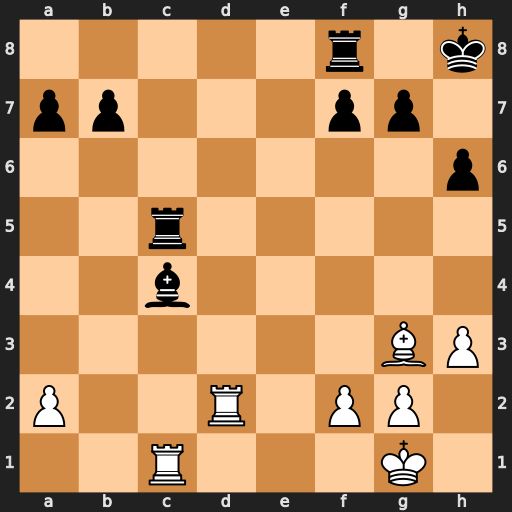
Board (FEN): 5r1k/pp3pp1/7p/2r5/2b5/6BP/P2R1PP1/2R3K1
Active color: w
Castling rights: -
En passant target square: -
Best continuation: Bd6 Rd8 Bxc5